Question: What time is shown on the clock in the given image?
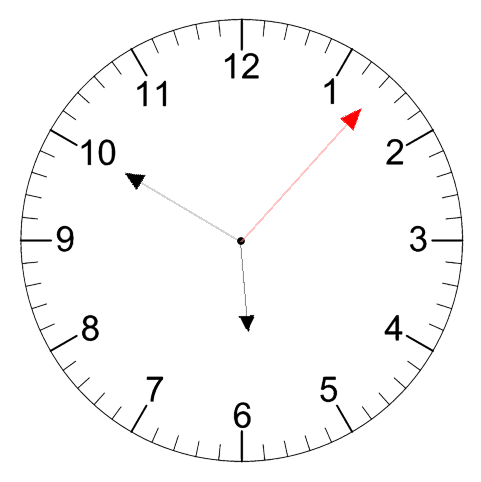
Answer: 05:50:07